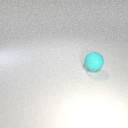
large cyan rubber sphere